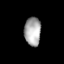
Tissue: lung
Cell type: Others
Senescence score: 0.1558
Nuclear area (px): 462
Mean DAPI intensity: 169.323